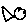
Label: fish